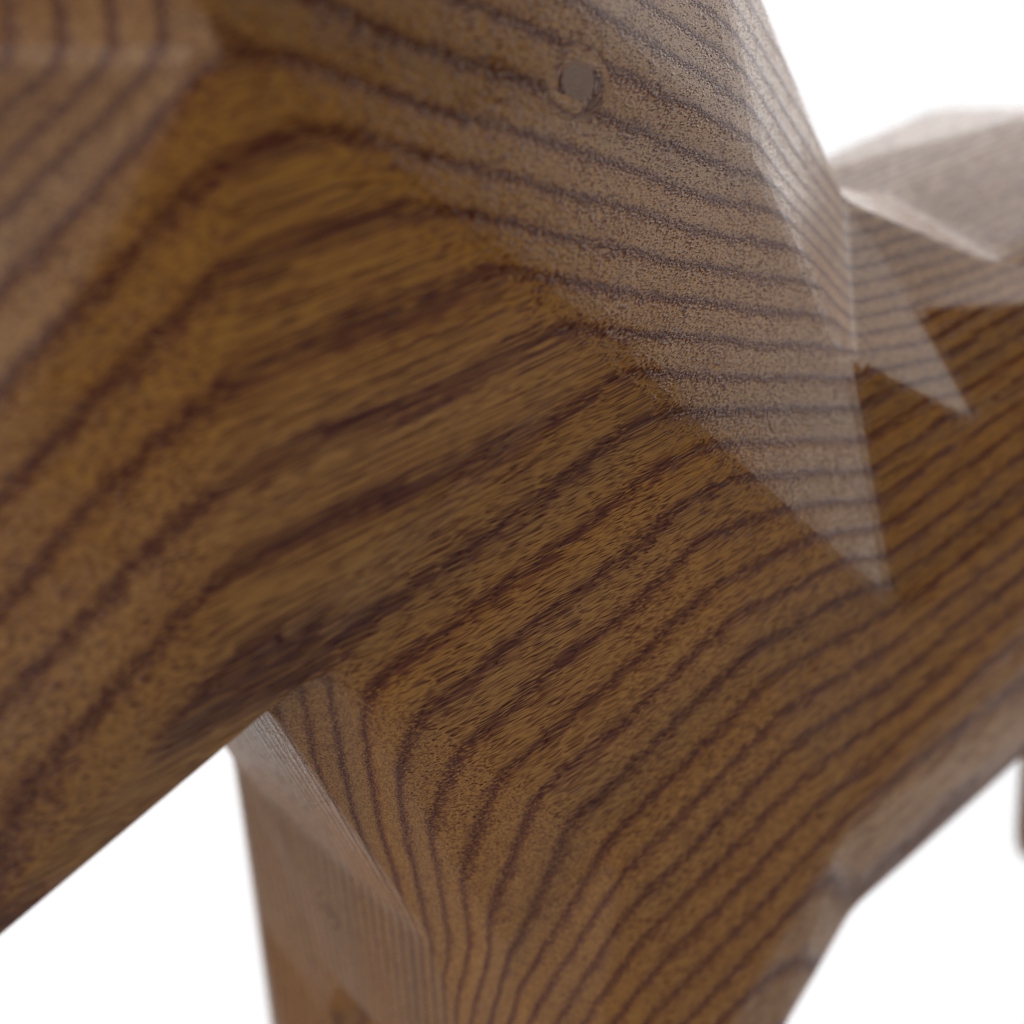
A high quality rendering of a dalahest_oak dalecarlian horse figurine made of varnished dark oak standing on a white surface in an a white studio with artificial white studio lighting,extreme close-up from overhead view of the front right sidemacro, 50 mm, f 22